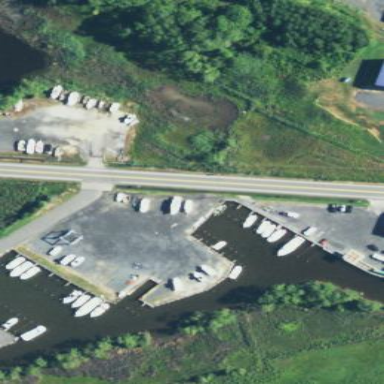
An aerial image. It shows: Marina on leisure land.